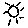
Label: sun